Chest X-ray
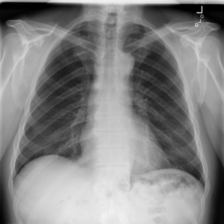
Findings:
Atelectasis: negative
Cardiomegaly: negative
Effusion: negative
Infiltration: negative
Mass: negative
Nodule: negative
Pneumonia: negative
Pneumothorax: negative
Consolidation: negative
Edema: negative
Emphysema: negative
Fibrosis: negative
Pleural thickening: negative
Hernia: negative